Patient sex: F
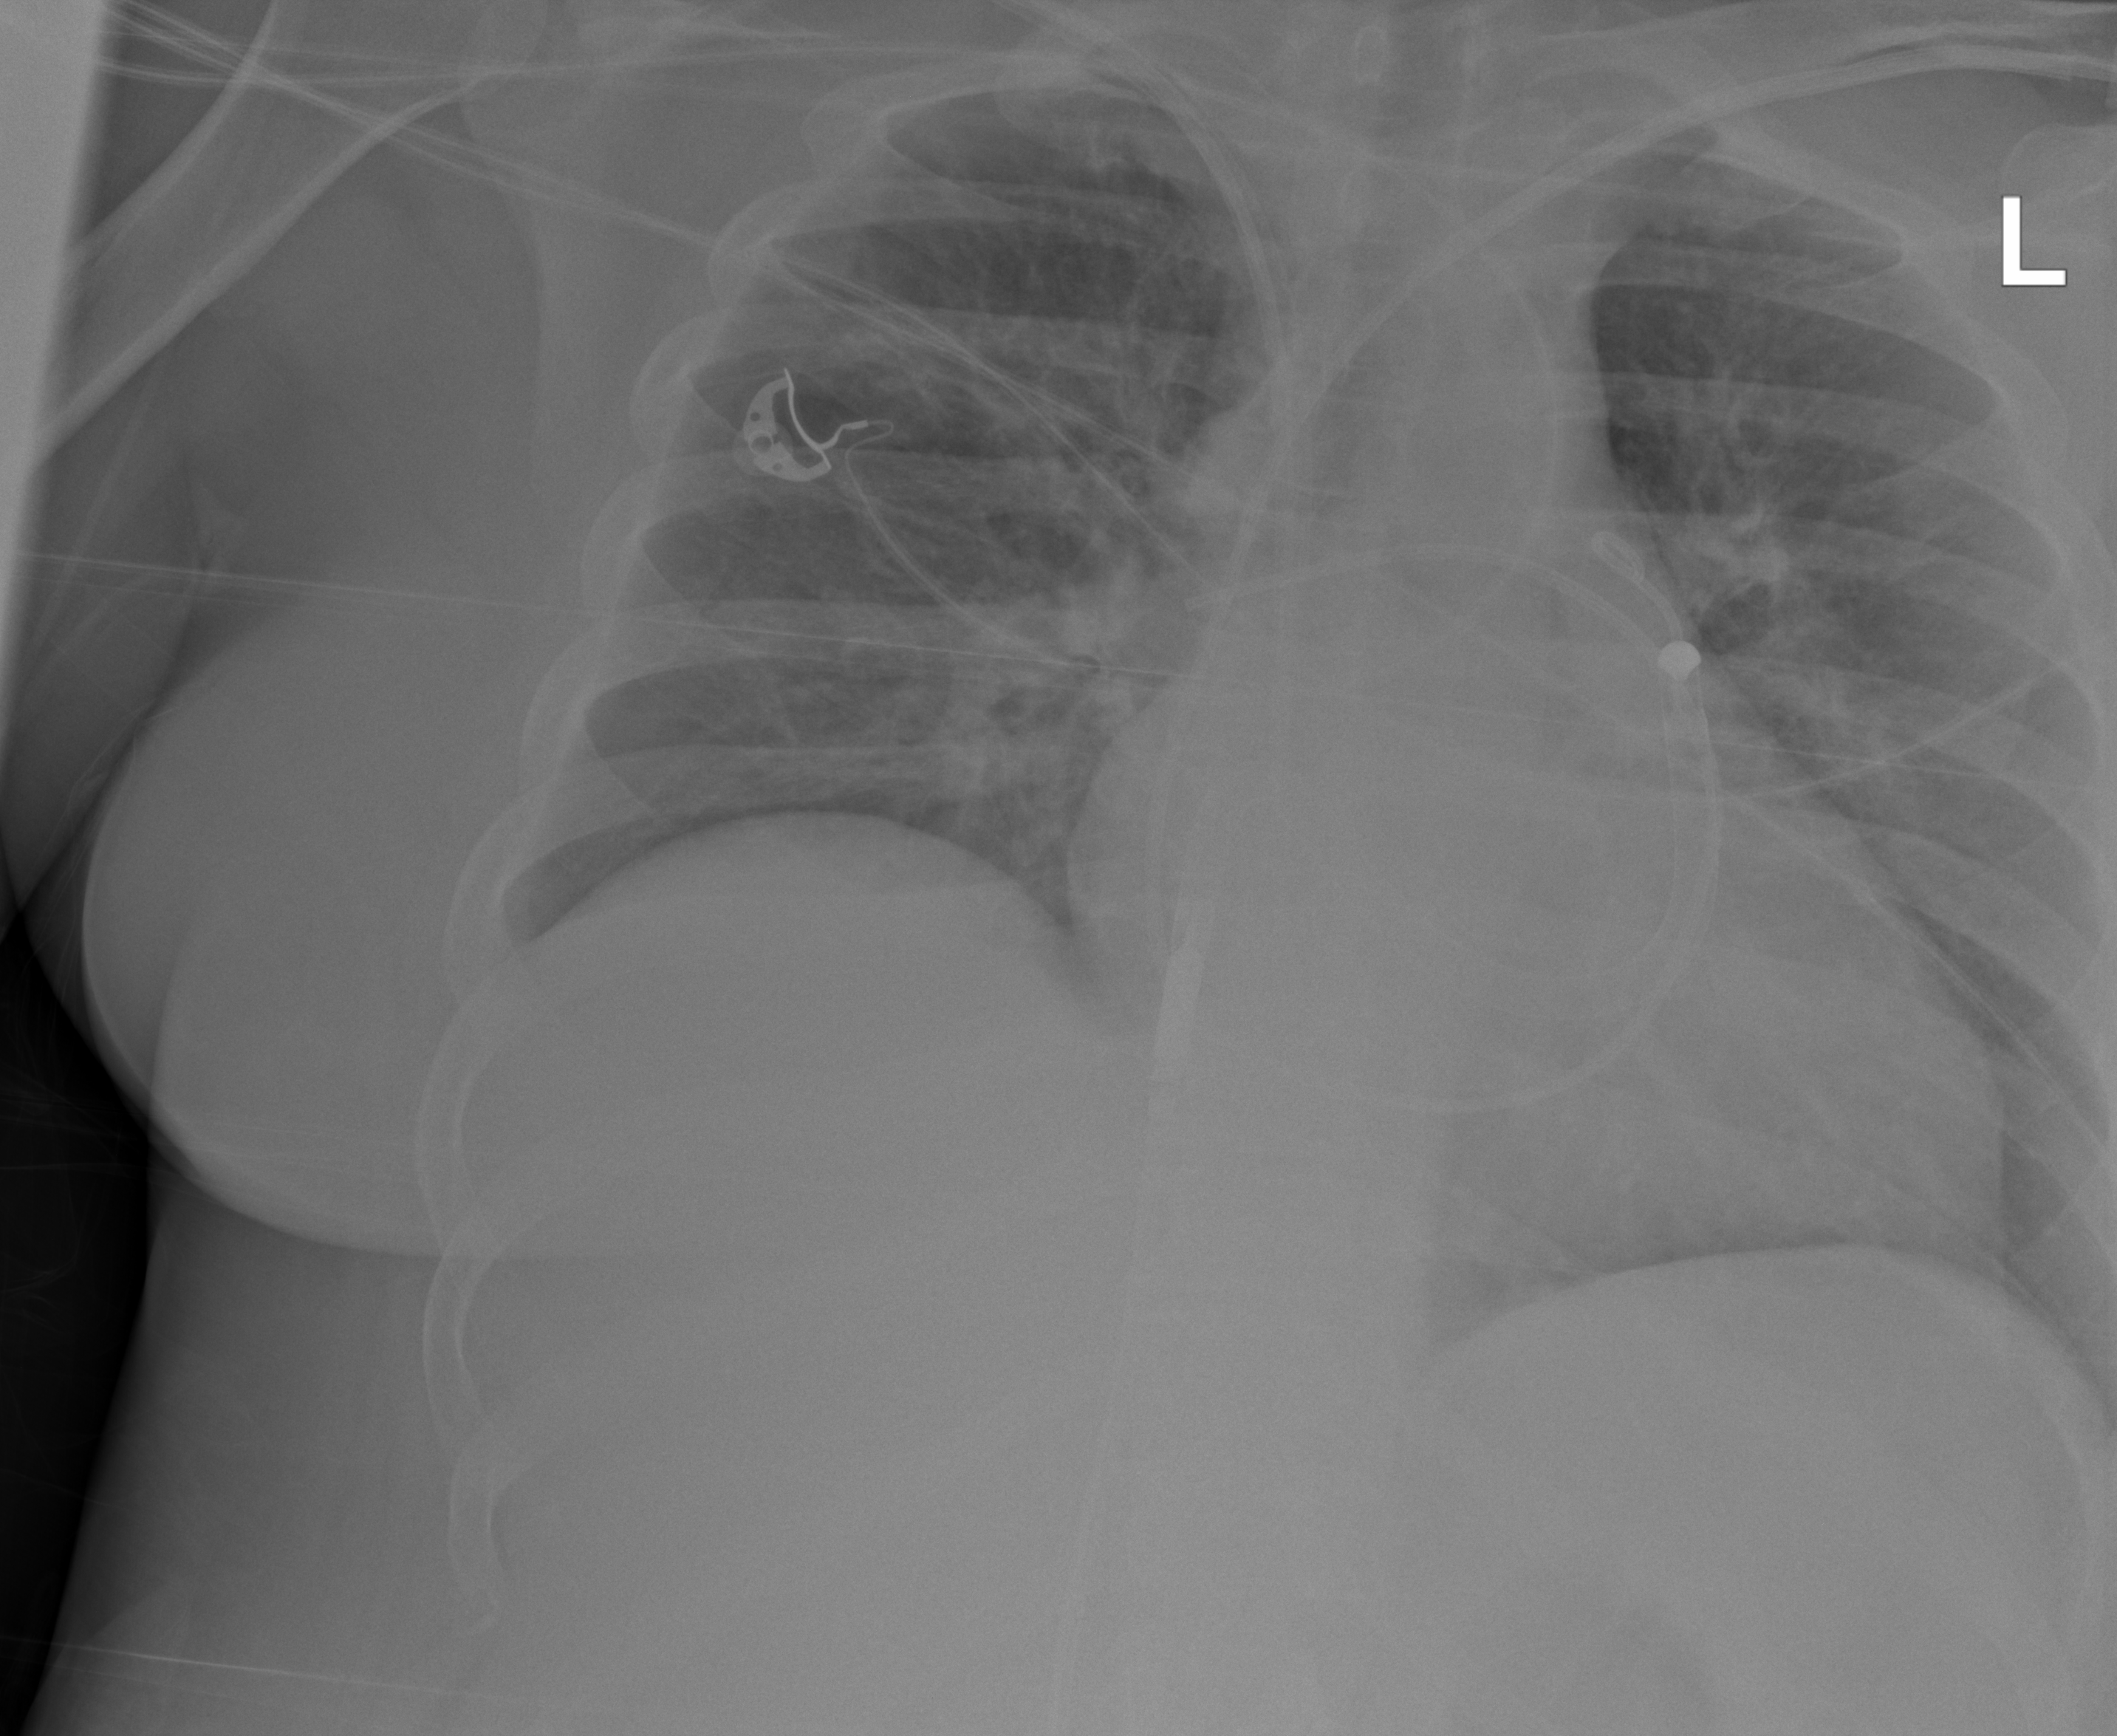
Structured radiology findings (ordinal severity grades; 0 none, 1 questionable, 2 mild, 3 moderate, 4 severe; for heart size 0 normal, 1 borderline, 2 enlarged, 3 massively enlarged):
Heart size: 1
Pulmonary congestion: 1
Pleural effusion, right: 0
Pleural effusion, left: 0
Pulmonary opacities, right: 1
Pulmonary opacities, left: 1
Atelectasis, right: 2
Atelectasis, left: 2